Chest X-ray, PA view. Patient: 56 years old, sex M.
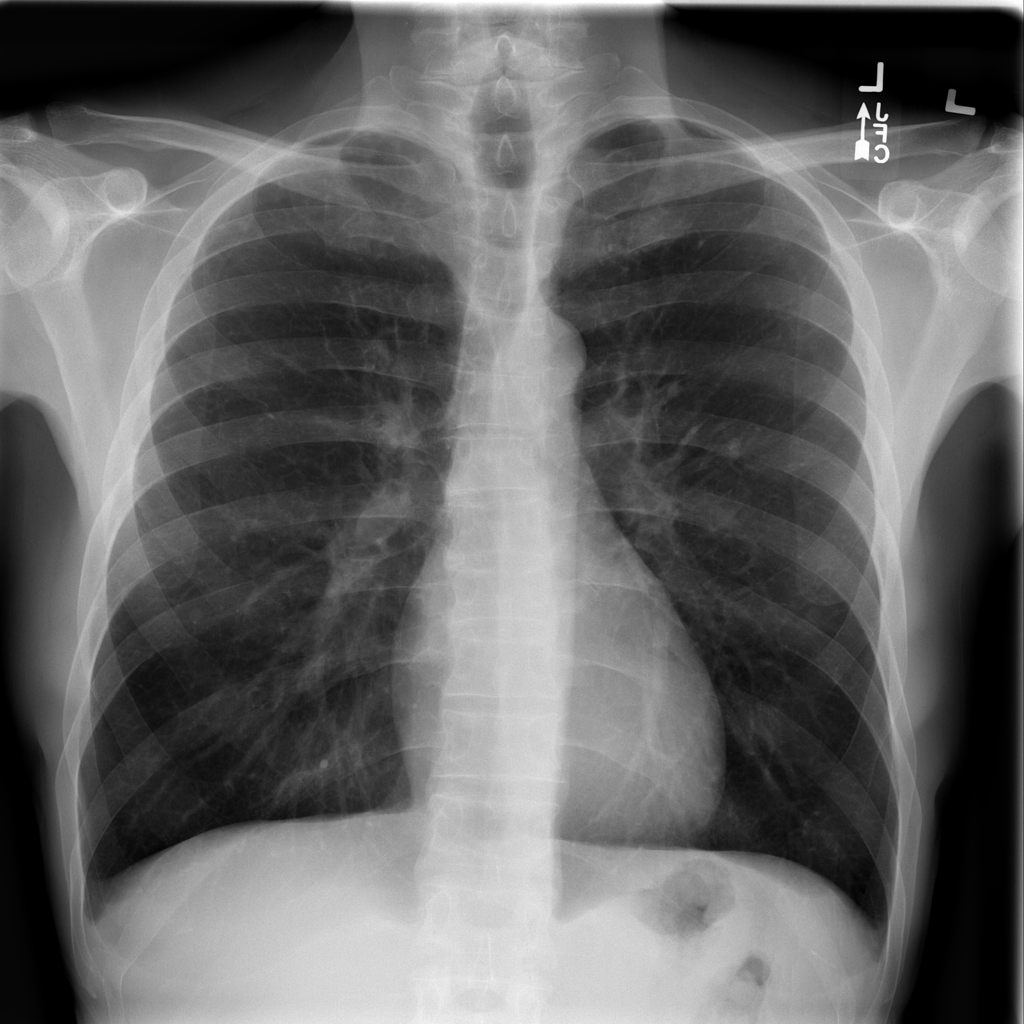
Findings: No Finding